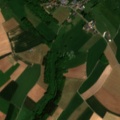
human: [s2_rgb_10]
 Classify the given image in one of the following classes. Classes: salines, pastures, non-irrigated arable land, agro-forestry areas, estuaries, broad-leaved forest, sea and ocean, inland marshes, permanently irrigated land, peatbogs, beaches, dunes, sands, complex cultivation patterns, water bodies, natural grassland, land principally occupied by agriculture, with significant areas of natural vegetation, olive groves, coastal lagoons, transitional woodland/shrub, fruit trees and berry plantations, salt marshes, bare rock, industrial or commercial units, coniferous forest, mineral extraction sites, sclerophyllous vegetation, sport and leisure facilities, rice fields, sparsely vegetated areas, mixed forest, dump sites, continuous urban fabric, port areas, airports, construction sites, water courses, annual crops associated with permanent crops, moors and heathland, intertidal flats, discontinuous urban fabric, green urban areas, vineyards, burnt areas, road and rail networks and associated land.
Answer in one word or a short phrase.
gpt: non-irrigated arable land, pastures, complex cultivation patterns, land principally occupied by agriculture, with significant areas of natural vegetation